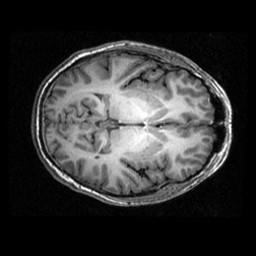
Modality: T1w
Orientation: axial
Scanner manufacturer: ge
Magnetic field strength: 3 T
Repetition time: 0.00904 s
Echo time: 0.00184 s